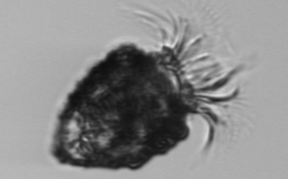
Label: Stenosemella_pacifica